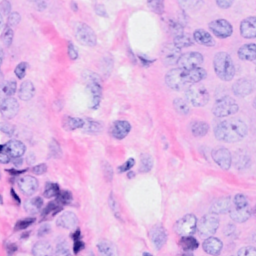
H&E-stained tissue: Breast